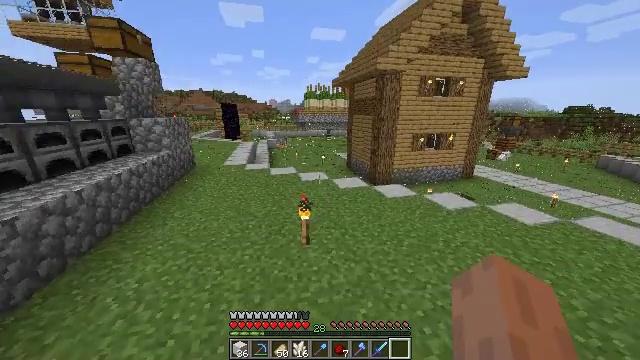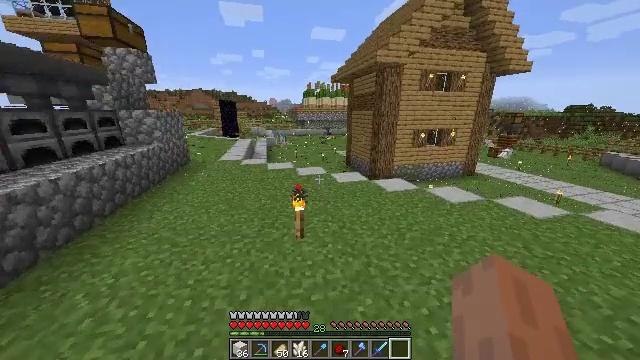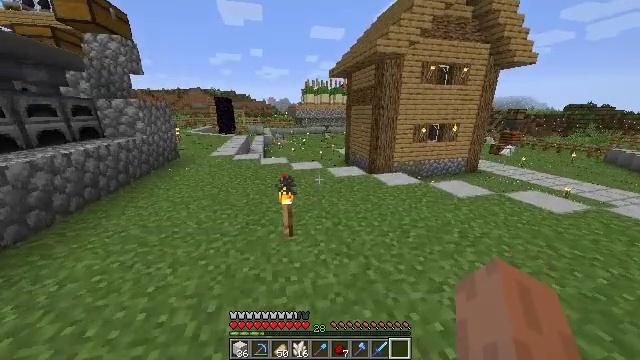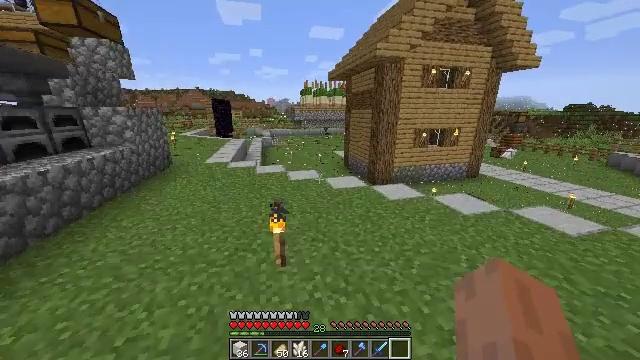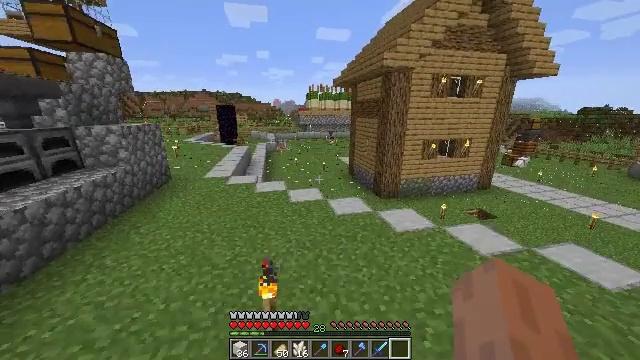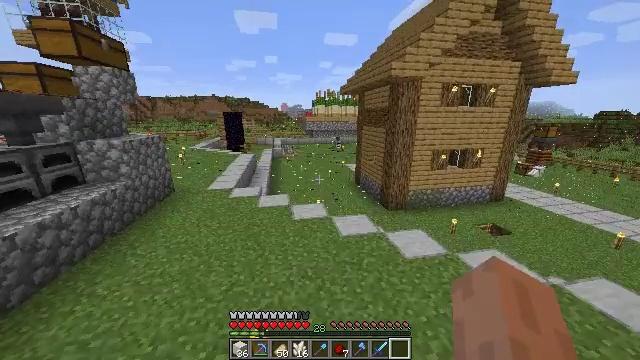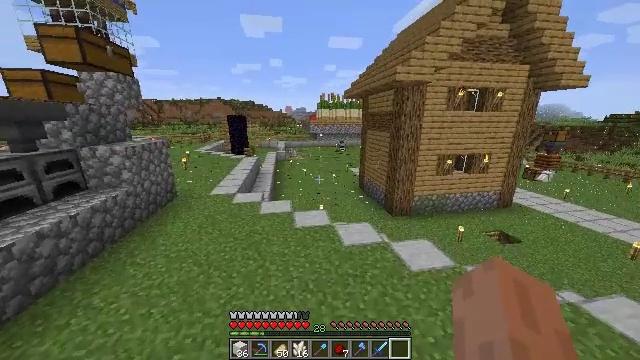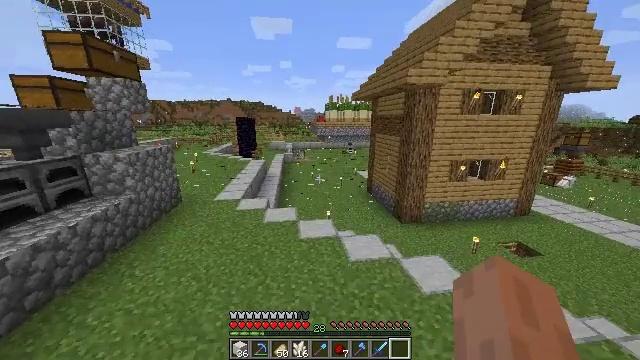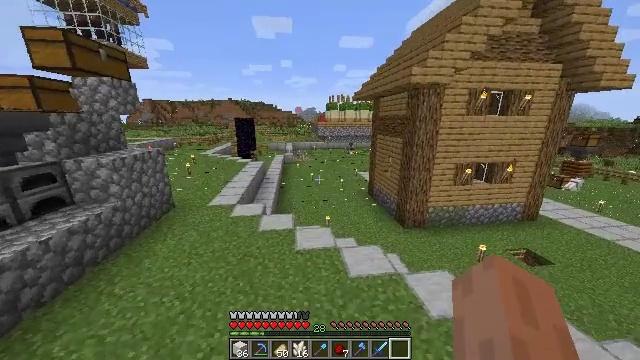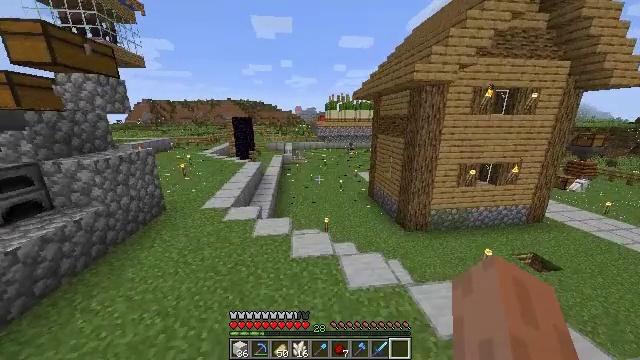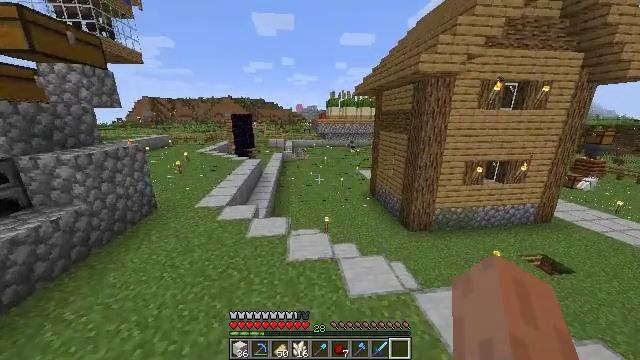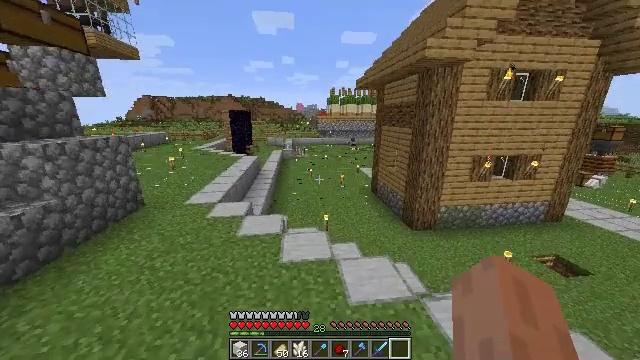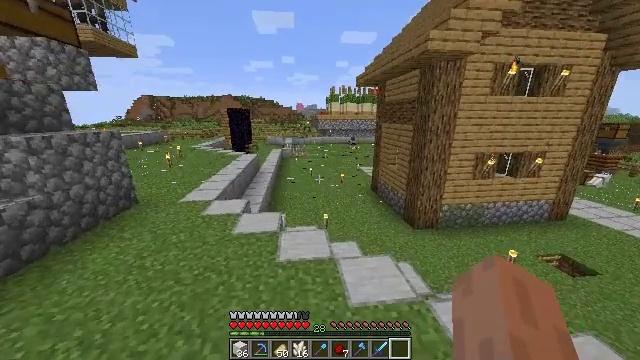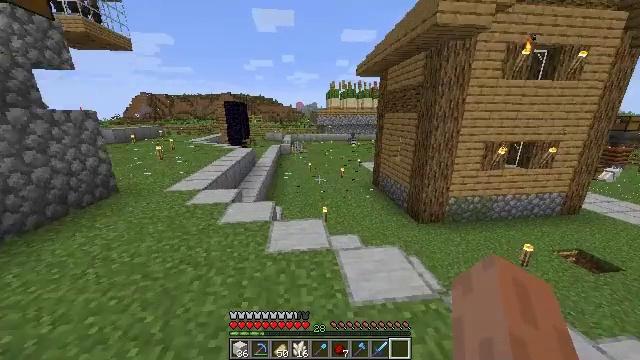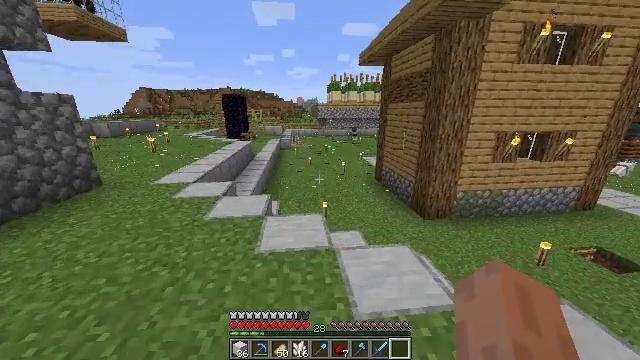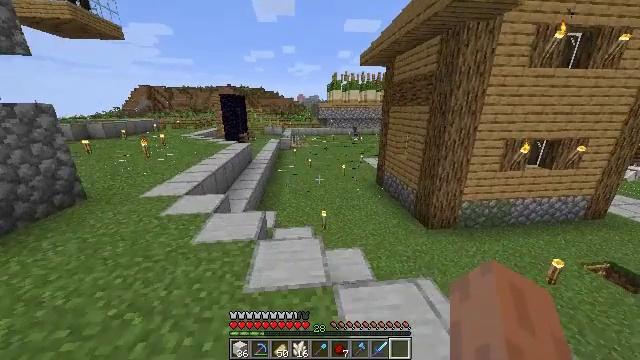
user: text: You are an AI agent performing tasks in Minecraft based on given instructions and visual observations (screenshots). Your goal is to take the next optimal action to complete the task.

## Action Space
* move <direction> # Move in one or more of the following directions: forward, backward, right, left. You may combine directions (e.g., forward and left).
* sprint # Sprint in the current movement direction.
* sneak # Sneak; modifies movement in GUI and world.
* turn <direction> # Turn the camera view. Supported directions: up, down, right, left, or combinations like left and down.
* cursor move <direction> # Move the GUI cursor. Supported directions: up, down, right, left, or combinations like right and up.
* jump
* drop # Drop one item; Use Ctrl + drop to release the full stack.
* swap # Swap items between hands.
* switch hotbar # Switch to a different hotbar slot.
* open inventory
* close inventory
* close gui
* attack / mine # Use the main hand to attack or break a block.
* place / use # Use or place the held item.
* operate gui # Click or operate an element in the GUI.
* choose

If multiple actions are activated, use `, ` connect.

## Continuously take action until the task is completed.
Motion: motion action
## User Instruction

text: Open the furnace and craft a green dye.
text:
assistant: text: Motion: move forward, sprint, jump
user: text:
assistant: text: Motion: move forward, sprint, jump
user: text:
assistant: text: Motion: move forward, jump
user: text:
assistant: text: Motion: move forward, turn left, jump
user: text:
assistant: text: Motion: move forward, turn left, jump
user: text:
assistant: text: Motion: move forward, turn left, jump
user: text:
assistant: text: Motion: move forward, turn left, jump
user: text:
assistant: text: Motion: move forward, jump
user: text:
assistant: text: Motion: move forward, jump
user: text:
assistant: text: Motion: move forward, jump
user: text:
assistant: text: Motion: move forward, jump
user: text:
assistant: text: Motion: move forward, jump
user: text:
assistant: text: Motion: move forward, sprint, jump
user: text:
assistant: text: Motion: move forward, sprint, jump
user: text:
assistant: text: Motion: move forward, sprint, jump
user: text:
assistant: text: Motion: move forward, sprint, jump
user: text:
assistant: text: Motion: move forward, jump
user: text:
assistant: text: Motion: move forward, jump
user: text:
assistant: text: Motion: move forward, turn down, jump
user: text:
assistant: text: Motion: move forward, turn down, jump
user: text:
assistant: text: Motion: move forward, turn down, jump
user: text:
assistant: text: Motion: move forward, turn down, jump
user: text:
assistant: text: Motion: move forward, turn right and down, jump
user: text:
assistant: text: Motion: move forward, turn right and down, jump
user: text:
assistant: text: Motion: move forward, jump
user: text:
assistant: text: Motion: move forward, sprint, jump
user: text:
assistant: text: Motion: move forward, sprint, jump
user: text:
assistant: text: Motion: move forward, sprint, jump
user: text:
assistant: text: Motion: move forward, sprint, jump
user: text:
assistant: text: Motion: move forward, jump